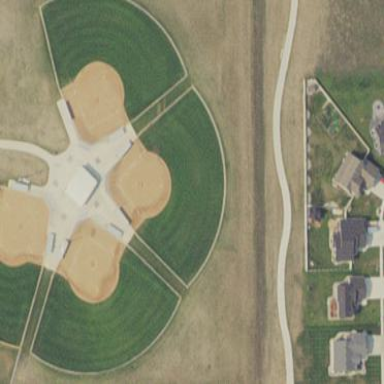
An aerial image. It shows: Softball pitch for leisure land activities.